Field crop: maize
Growth stage: 2
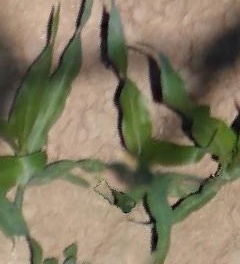
Species: maize